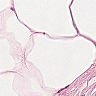
Metastatic tissue present: no